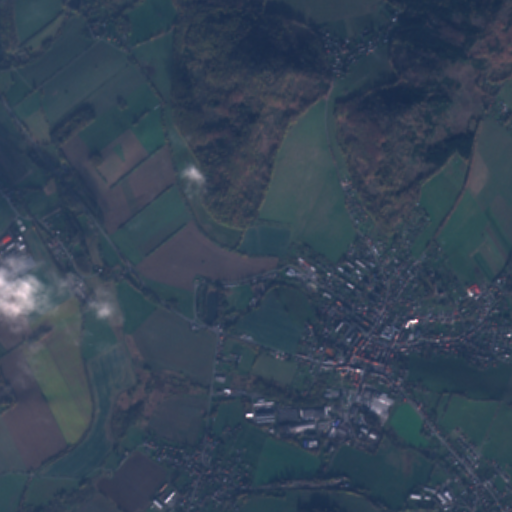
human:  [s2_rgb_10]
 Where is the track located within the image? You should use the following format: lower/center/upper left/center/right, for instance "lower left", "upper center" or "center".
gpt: The track is located in the lower center of the image.
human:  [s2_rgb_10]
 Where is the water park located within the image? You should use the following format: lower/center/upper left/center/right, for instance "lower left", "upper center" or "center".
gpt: The water park is located in the center of the image.
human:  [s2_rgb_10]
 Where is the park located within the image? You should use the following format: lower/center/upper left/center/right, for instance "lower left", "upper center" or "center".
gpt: There is no park in the image.